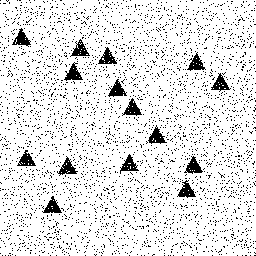
Squares: 0
Triangles: 15
Stars: 0
Total shapes: 15